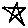
Label: star